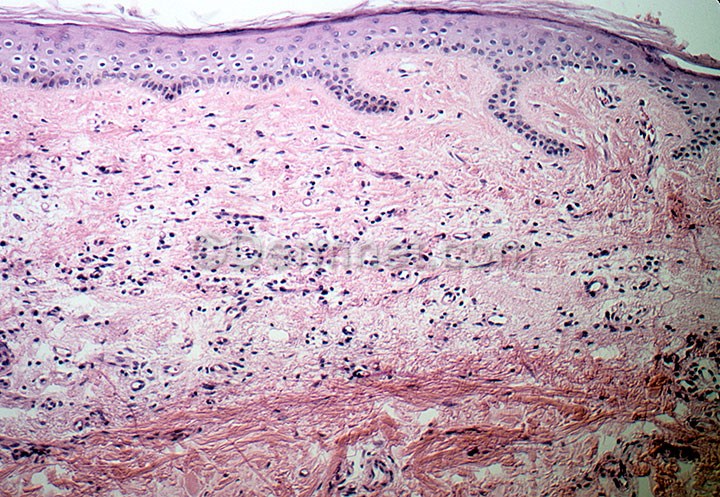
Disease: Actinic Keratosis Basal Cell Carcinoma and other Malignant Lesions